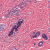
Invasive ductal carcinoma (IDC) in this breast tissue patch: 0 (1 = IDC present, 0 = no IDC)